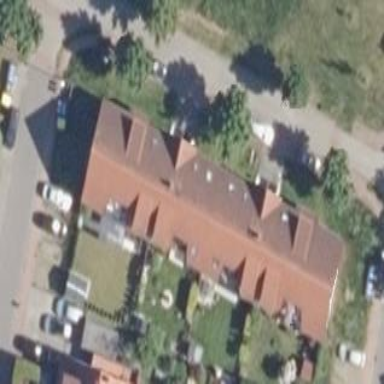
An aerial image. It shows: Terrace building.